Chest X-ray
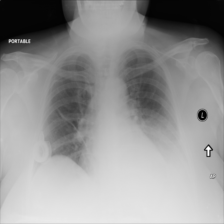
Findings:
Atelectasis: positive
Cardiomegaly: negative
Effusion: negative
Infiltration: negative
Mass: negative
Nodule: negative
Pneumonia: negative
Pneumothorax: negative
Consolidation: positive
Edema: negative
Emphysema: negative
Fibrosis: negative
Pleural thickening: negative
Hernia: negative